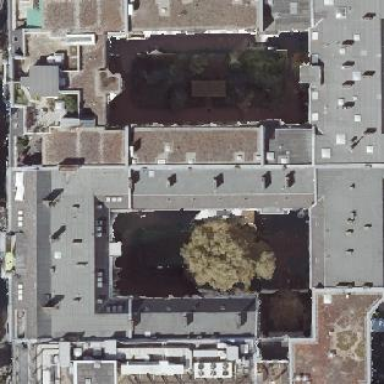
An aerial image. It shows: Building with apartments featuring unique double saltbox roof shape.